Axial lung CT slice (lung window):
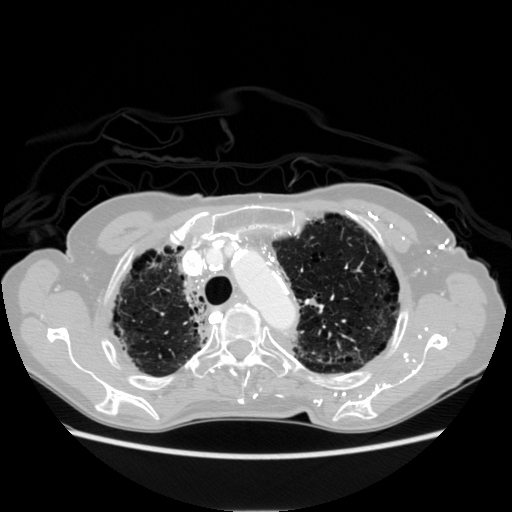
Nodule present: no